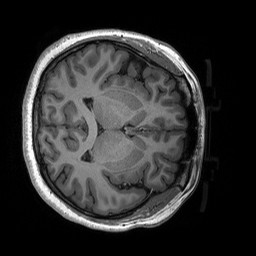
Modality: T1w
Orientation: axial
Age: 21
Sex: female
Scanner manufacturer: siemens
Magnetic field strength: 3 T
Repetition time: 2.53 s
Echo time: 0.00227 s